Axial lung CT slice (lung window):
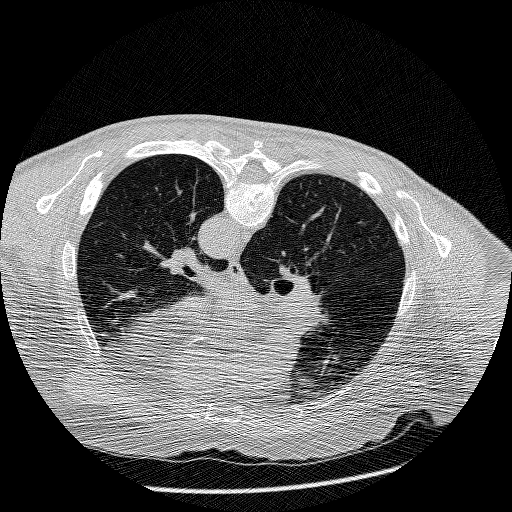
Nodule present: no